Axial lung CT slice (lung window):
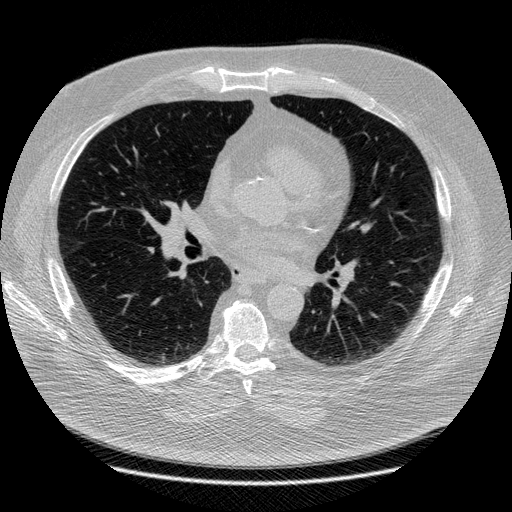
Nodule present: no